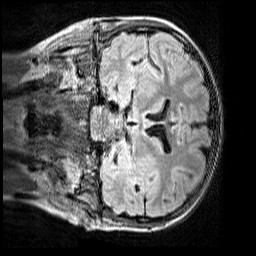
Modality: FLAIR
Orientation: coronal
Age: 10
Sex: male
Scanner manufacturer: siemens
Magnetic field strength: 3 T
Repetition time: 5 s
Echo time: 0.388 s